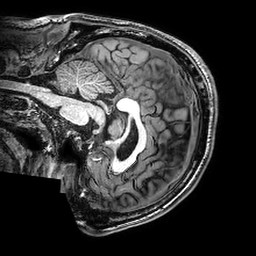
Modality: T1w
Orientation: sagittal
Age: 30
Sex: male
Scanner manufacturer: philips
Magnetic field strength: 3 T
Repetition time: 0.008453 s
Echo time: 0.00392 s